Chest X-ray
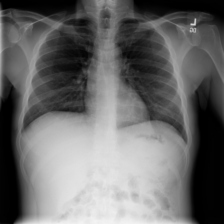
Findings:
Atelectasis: negative
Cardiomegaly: negative
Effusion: negative
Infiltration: negative
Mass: negative
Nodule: negative
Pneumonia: negative
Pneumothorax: negative
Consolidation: negative
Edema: negative
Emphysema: negative
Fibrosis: negative
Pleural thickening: negative
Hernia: negative